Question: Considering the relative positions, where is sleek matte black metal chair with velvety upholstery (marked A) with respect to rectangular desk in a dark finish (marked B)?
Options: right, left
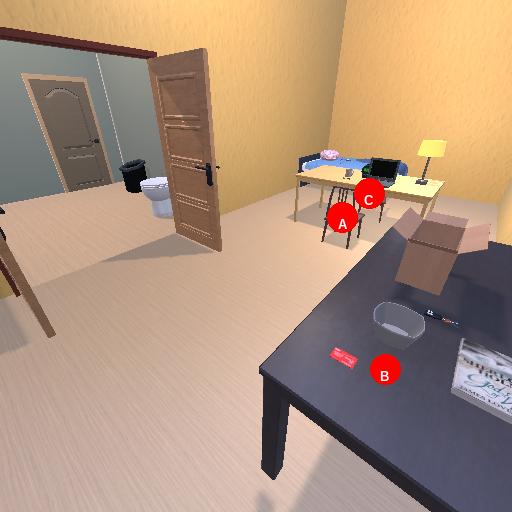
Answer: right